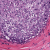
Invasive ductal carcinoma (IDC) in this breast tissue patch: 0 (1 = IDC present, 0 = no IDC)